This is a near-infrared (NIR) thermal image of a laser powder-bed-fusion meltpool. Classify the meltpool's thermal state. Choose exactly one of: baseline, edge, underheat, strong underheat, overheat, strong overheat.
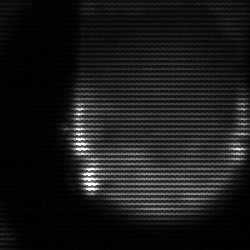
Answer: edge